【题型】选择题　【知识点】解析几何　【难度】easy
已知抛物线$E:y^2=4x$，圆$C:x^2+y^2=2x$，过圆心$C$作斜率为$k$的直线$l$与抛物线$E$和圆$C$交于四点，自上而下依次为$A$，$M$，$N$，$B$，若$|AM|+|NB|=2|MN|$，则$k$的值为（ ）。
【解答】
\textbf{【答案】} A

\textbf{【分析】} 根据条件，可得圆心$C$为抛物线的焦点，求出弦$AB$长，设出直线$AB$方程并与抛物线方程联立，结合韦达定理求解作答。

\textbf{【解析】} 如图，圆$C:(x-1)^2+y^2=1$的圆心为$C(1,0)$，半径$r=1$。

显然点$C(1,0)$为抛物线$E:y^2=4x$的焦点，则抛物线的准线方程为$x=-1$。
设$A(x_1,y_1)$，$B(x_2,y_2)$，则$|AB|=|AC|+|BC|=x_1+1+x_2+1=x_1+x_2+2$，$|MN|=2$，
所以$|AM|+|NB|=2|MN|=4$，
因此$|AB|=6$，即有$x_1+x_2+2=6$，解得$x_1+x_2=4$。

设直线$l$的方程为$y=k(x-1)$，显然$k\neq 0$，由
\[
\begin{cases}
y = k(x-1) \\
y^2 = 4x
\end{cases}
\]
消去$y$得$k^2x^2-(2k^2+4)x+k^2=0$，则有$x_1+x_2=2+\frac{4}{k^2}=4$，解得$k=\pm\sqrt{2}$。

故选：A。

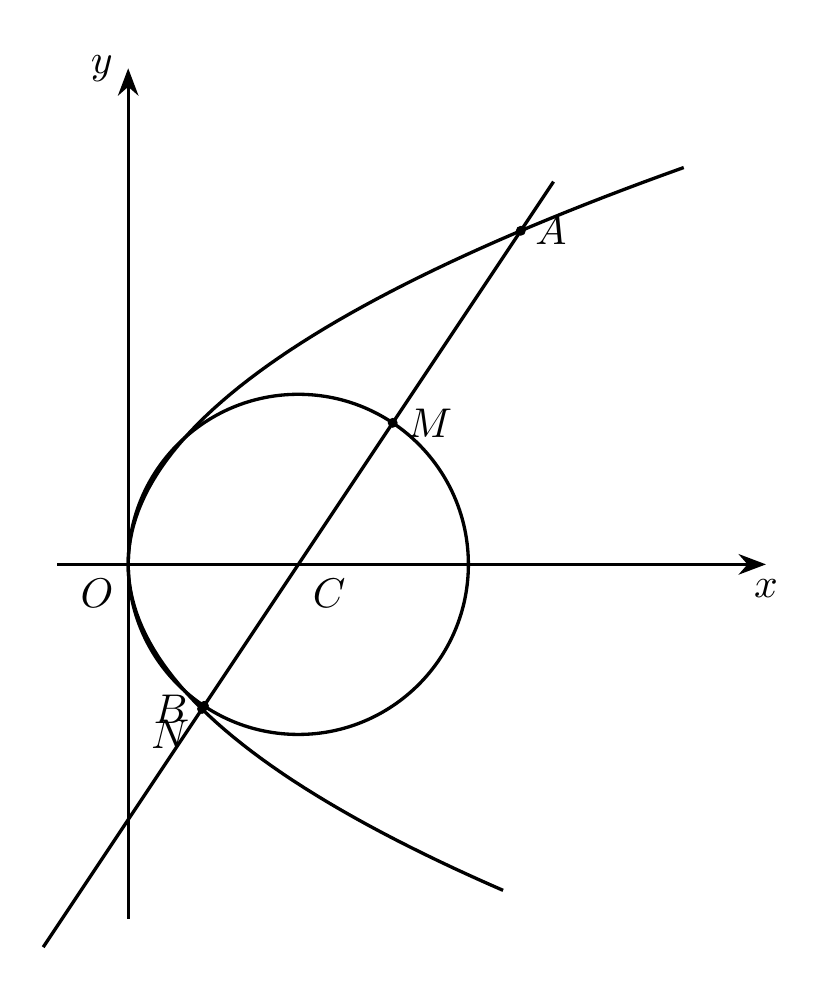